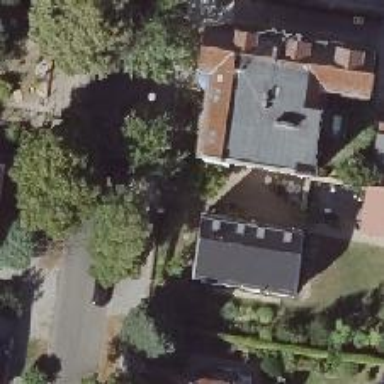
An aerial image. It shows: Building with apartments featuring unique double saltbox roof shape.